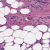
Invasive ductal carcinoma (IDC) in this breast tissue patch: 1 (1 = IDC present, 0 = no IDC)